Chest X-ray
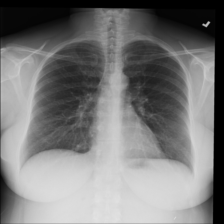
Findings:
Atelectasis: negative
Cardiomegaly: negative
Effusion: negative
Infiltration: negative
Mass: negative
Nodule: negative
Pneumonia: negative
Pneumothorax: negative
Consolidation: negative
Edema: negative
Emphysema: negative
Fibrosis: negative
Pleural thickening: negative
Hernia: negative